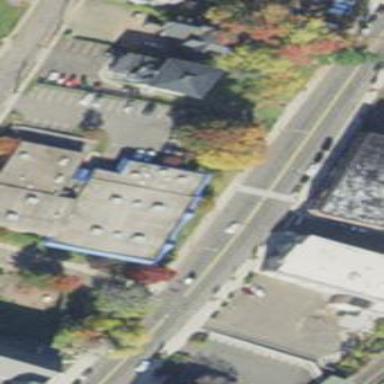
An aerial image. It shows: Building.